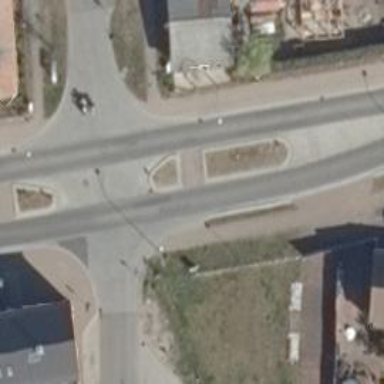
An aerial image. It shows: Asphalt road with separate sidewalks and separate cycleway. The road is classified as primary highway.